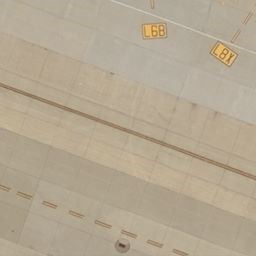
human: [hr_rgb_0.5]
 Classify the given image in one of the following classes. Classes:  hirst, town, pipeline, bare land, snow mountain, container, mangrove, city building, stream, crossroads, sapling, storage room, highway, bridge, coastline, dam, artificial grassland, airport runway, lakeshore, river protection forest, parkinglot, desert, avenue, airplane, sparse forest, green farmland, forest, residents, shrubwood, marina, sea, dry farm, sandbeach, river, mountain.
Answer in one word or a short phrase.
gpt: airport runway